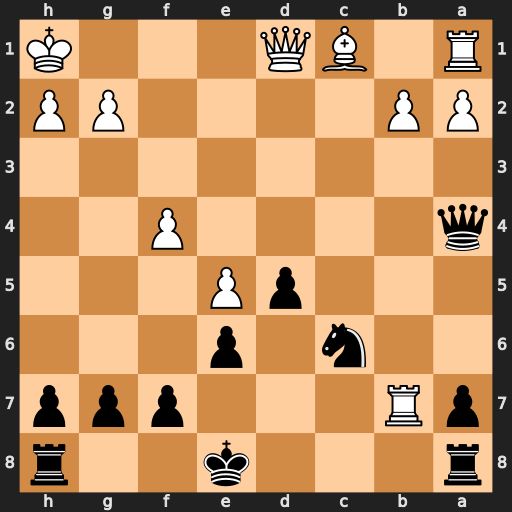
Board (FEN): r3k2r/pR3ppp/2n1p3/3pP3/q4P2/8/PP4PP/R1BQ3K
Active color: b
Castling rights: kq
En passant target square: -
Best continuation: Qxd1#